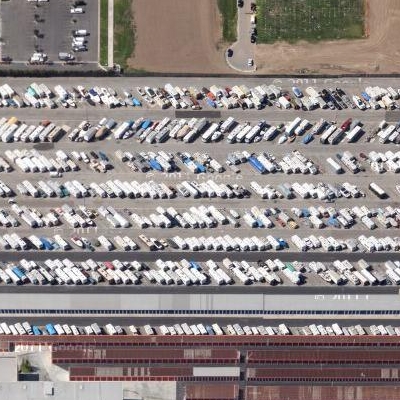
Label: Parking